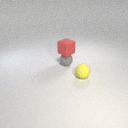
small yellow rubber sphere in front of small gray rubber sphere